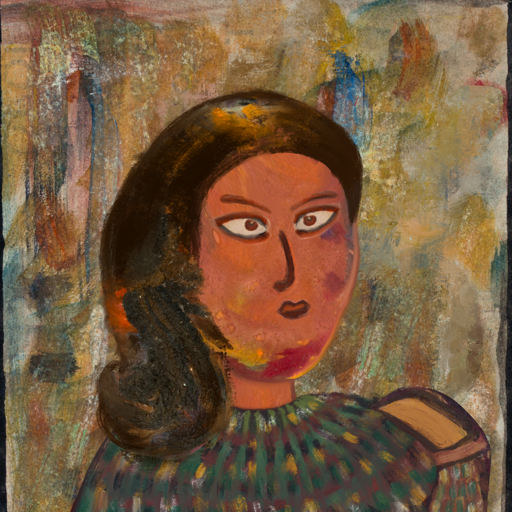
Background: Pipe, Head And Neck Side: Mother_And_Son_Son, Face Side: Roy_Bahadur, Bust: After_Raid, Hair Side: Gypsy_Queen, Head Accessory: Blank, Second Necklace: Blank, Necklace: Blank, Baby: Blank